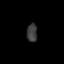
Tissue: lung
Cell type: Others
Senescence score: 0.218
Nuclear area (px): 182
Mean DAPI intensity: 60.797